Interaction volume radius: 5 \u00c5
Interaction volume height: 45 \u00c5
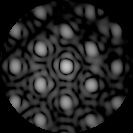
Disorder parameter: 0.2398